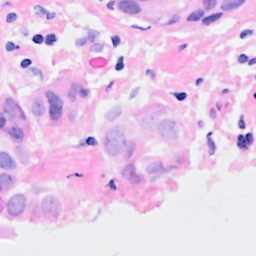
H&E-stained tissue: Breast